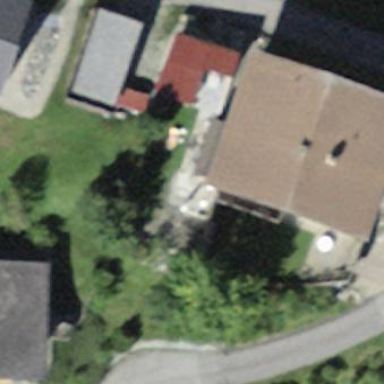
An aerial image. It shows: Simple house.